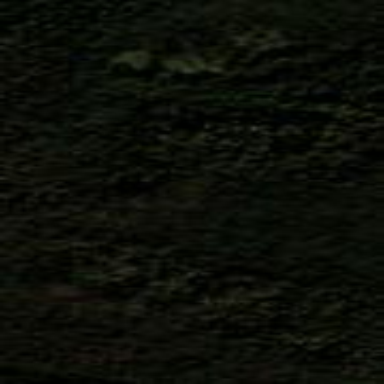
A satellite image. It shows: Forest primarily used for timber production.